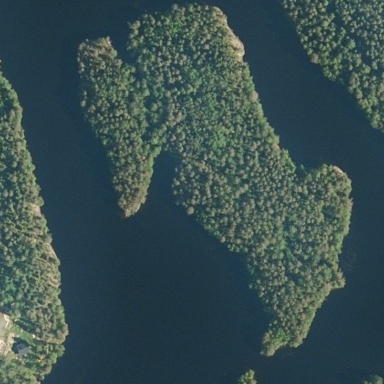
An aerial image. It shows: Island covered with woodland.